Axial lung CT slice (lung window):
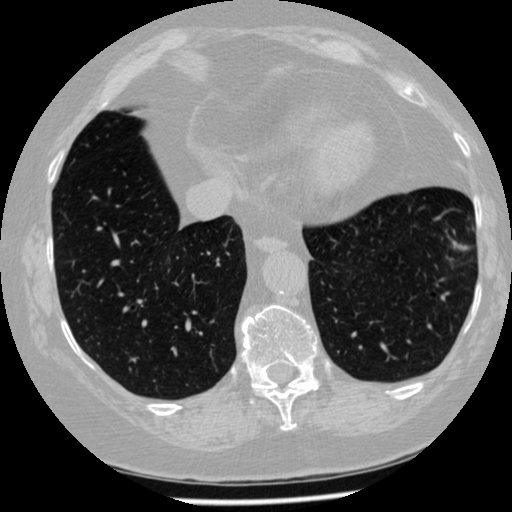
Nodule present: no